Question: I have an excel sheet similar to :

I want to read data columns header:All,col1,col2,col3,col4,col5
and get all cell data.for example cell in Row = 2 and column 2 = 0
I currently write this code :
'''
OleDbDataAdapter dbAdapter = new OleDbDataAdapter("SELECT top 5 * FROM " + excelSheets[j], connString);
DataTable fooData = new DataTable();
dbAdapter.Fill(fooData);
foreach (DataRow row in fooData.Rows)
{
Response.Write(row[0].ToString());
//Response.Write(row[1].ToString());
}
'''
but it return just a data table with 1 column and just row 1..5 text.
How I can do this?
Please say answer without using Linq to Excel Provider and Open Xml.
Edit 1:
'''
string file_name = "C:\Book1.xlsx";
string connString = "Provider=Microsoft.ACE.OLEDB.12.0;Data Source=" + file_name + ";Extended Properties="Excel 12.0 Xml;HDR=YES"";
objConn = new OleDbConnection(connString);
objConn.Open();
dt = objConn.GetOleDbSchemaTable(OleDbSchemaGuid.Tables, null);
if (dt == null)
{
Response.Write("Not Exist");
}
String[] excelSheets = new String[dt.Rows.Count];
int i = 0;
foreach (DataRow row in dt.Rows)
{
excelSheets[i] = row["TABLE_NAME"].ToString();
i++;
}
// Loop through all of the sheets if you want too...
for (int j = 0; j < excelSheets.Length; j++)
{
OleDbDataAdapter dbAdapter = new OleDbDataAdapter("SELECT top 100 * FROM " + excelSheets[j], connString);
DataTable fooData = new DataTable();
dbAdapter.Fill(fooData);
foreach (DataRow row in fooData.Rows)
{
Response.Write(row[0].ToString());
}
}
'''
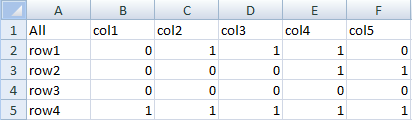
Answer: You get the column name for the first column for example by 'fooData.Columns<URL>
Change the 'SELECT' to 'SELECT * FROM' AND use 'Fill (0, 5, new DataTable[] { fooData })'.